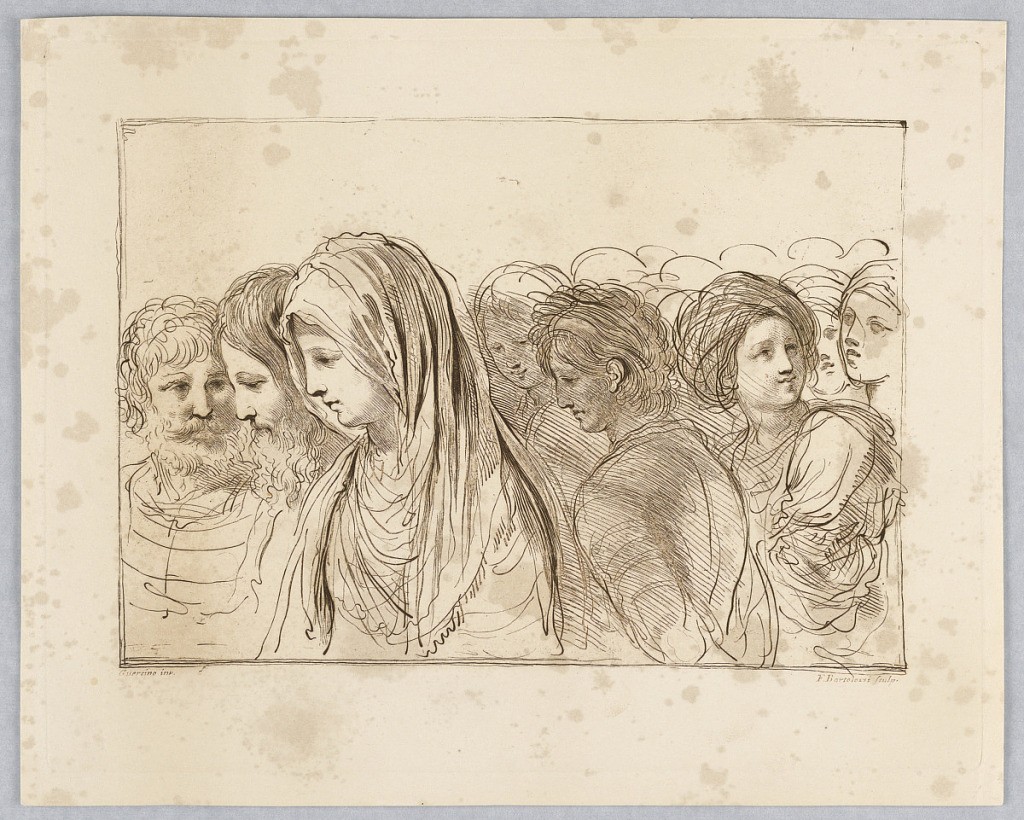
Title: Eight Heads, Men and Women
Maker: Francesco Bartolozzi, Italian, active England, 1727–1815
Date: ca. 1760–1770
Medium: Engraving in brown ink on white paper
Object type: Print
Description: The foremost head is of a woman with a shawl over it. To the left, two men, with beards. Behind her, the heads of a man and woman facing left, and three other heads looking in different directions.